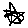
Label: star